Interaction volume radius: 5 \u00c5
Interaction volume height: 30 \u00c5
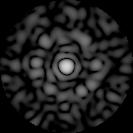
Disorder parameter: 0.8158